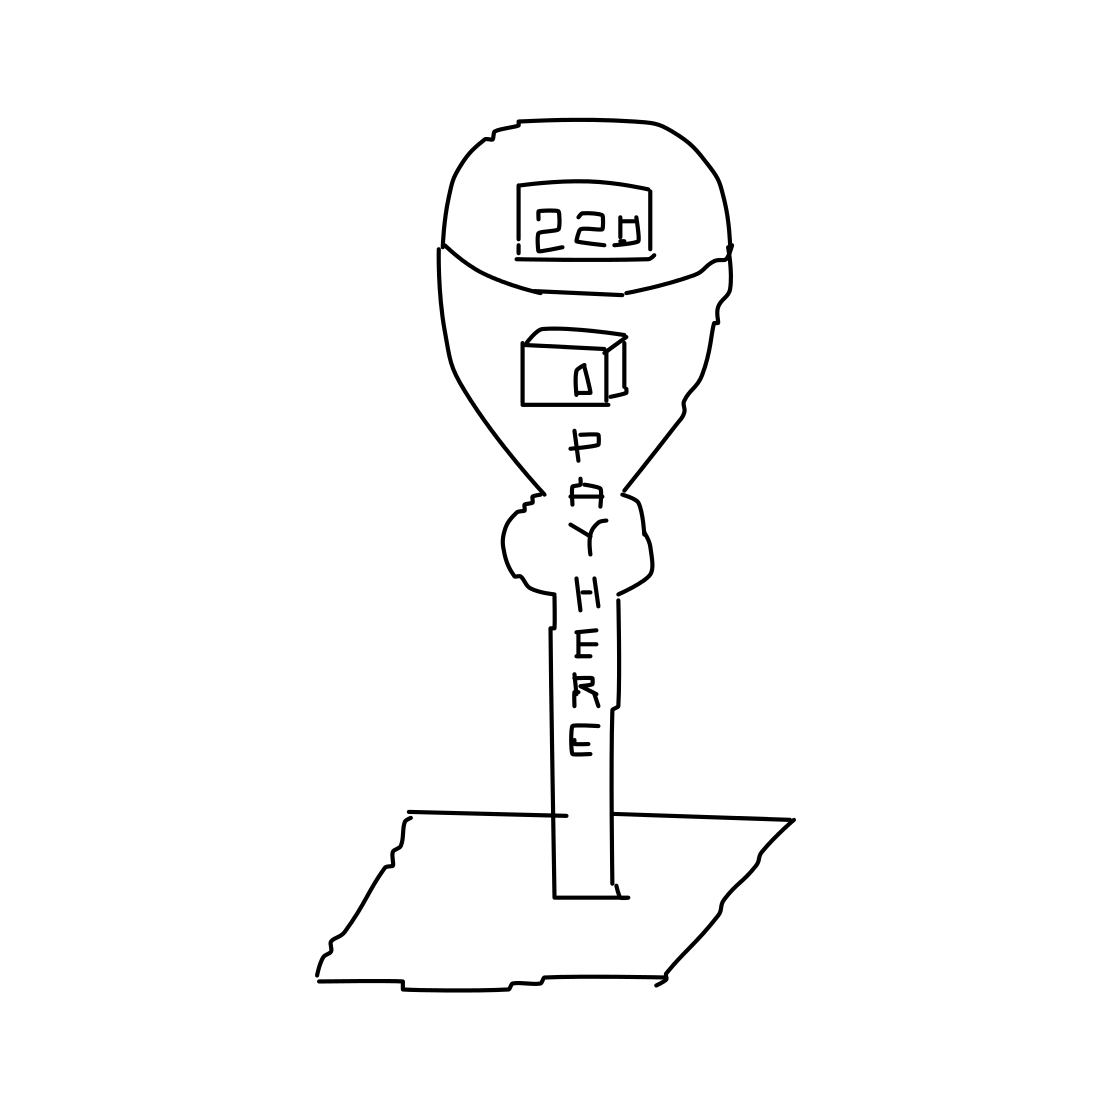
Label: parking meter